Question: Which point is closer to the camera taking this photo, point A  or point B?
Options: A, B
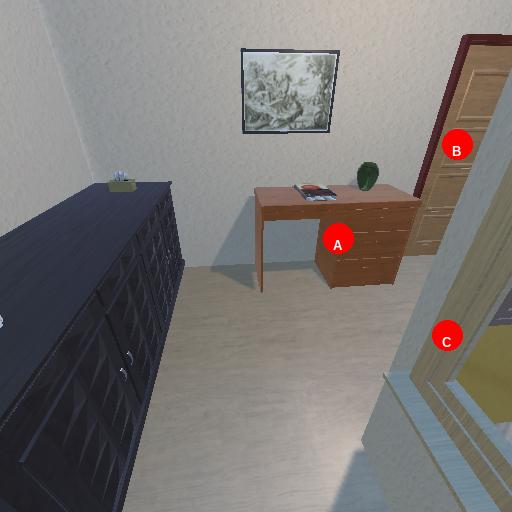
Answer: A